Question: I want to create an HTML table in which I am able to cross out cells as shown in the following drawing:

I originally thought about doing a CSS right triangle in the cell, but I couldn't figure out how to color just the hypotenuse and not the other two sides or the triangle itself.
In other words, is what I want to do possible?
Would making an image with a diagonal line and then making that image stretch 100% the width and height of the cell make the most sense?
Thanks.
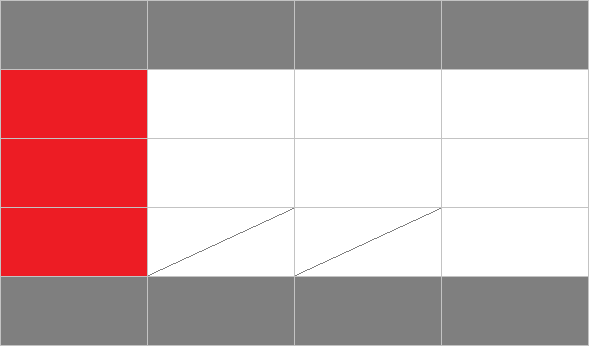
Answer: Well, this is a bit hacky, but it works.
Utilize <URL>
## Using background-image for the current cell, strike through under content
'''
table
{
min-width: 100%;
}
table td
{
border: 1px solid silver;
position: relative;
}
table td.crossed
{
background-image: linear-gradient(to bottom right, transparent calc(50% - 1px), red, transparent calc(50% + 1px));
}
'''
'''
<table>
<tbody>
<tr>
<td>Content</td>
<td>Content</td>
<td>Content</td>
</tr>
<tr>
<td>Content</td>
<td class="crossed">Content</td>
<td>Content</td>
</tr>
</tbody>
</table>
'''
---
## Strike through table cell content using pseudo-element
If you want the strike through the content of the cell, you may also use pseudo elements, like this:
'''
table
{
min-width: 100%;
}
table td
{
border: 1px solid silver;
position: relative;
}
table td.crossed::after
{
position: absolute;
content: "";
left:0;
right:0;
top:0;
bottom:0;
background-image: linear-gradient(to bottom right, transparent calc(50% - 1px), red, transparent calc(50% + 1px));
}
'''
'''
<table>
<tbody>
<tr>
<td>Content</td>
<td>Content</td>
<td>Content</td>
</tr>
<tr>
<td>Content</td>
<td class="crossed">Content</td>
<td>Content</td>
</tr>
</tbody>
</table>
'''